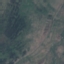
Label: HerbaceousVegetation